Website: home-depot
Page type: orders-overview
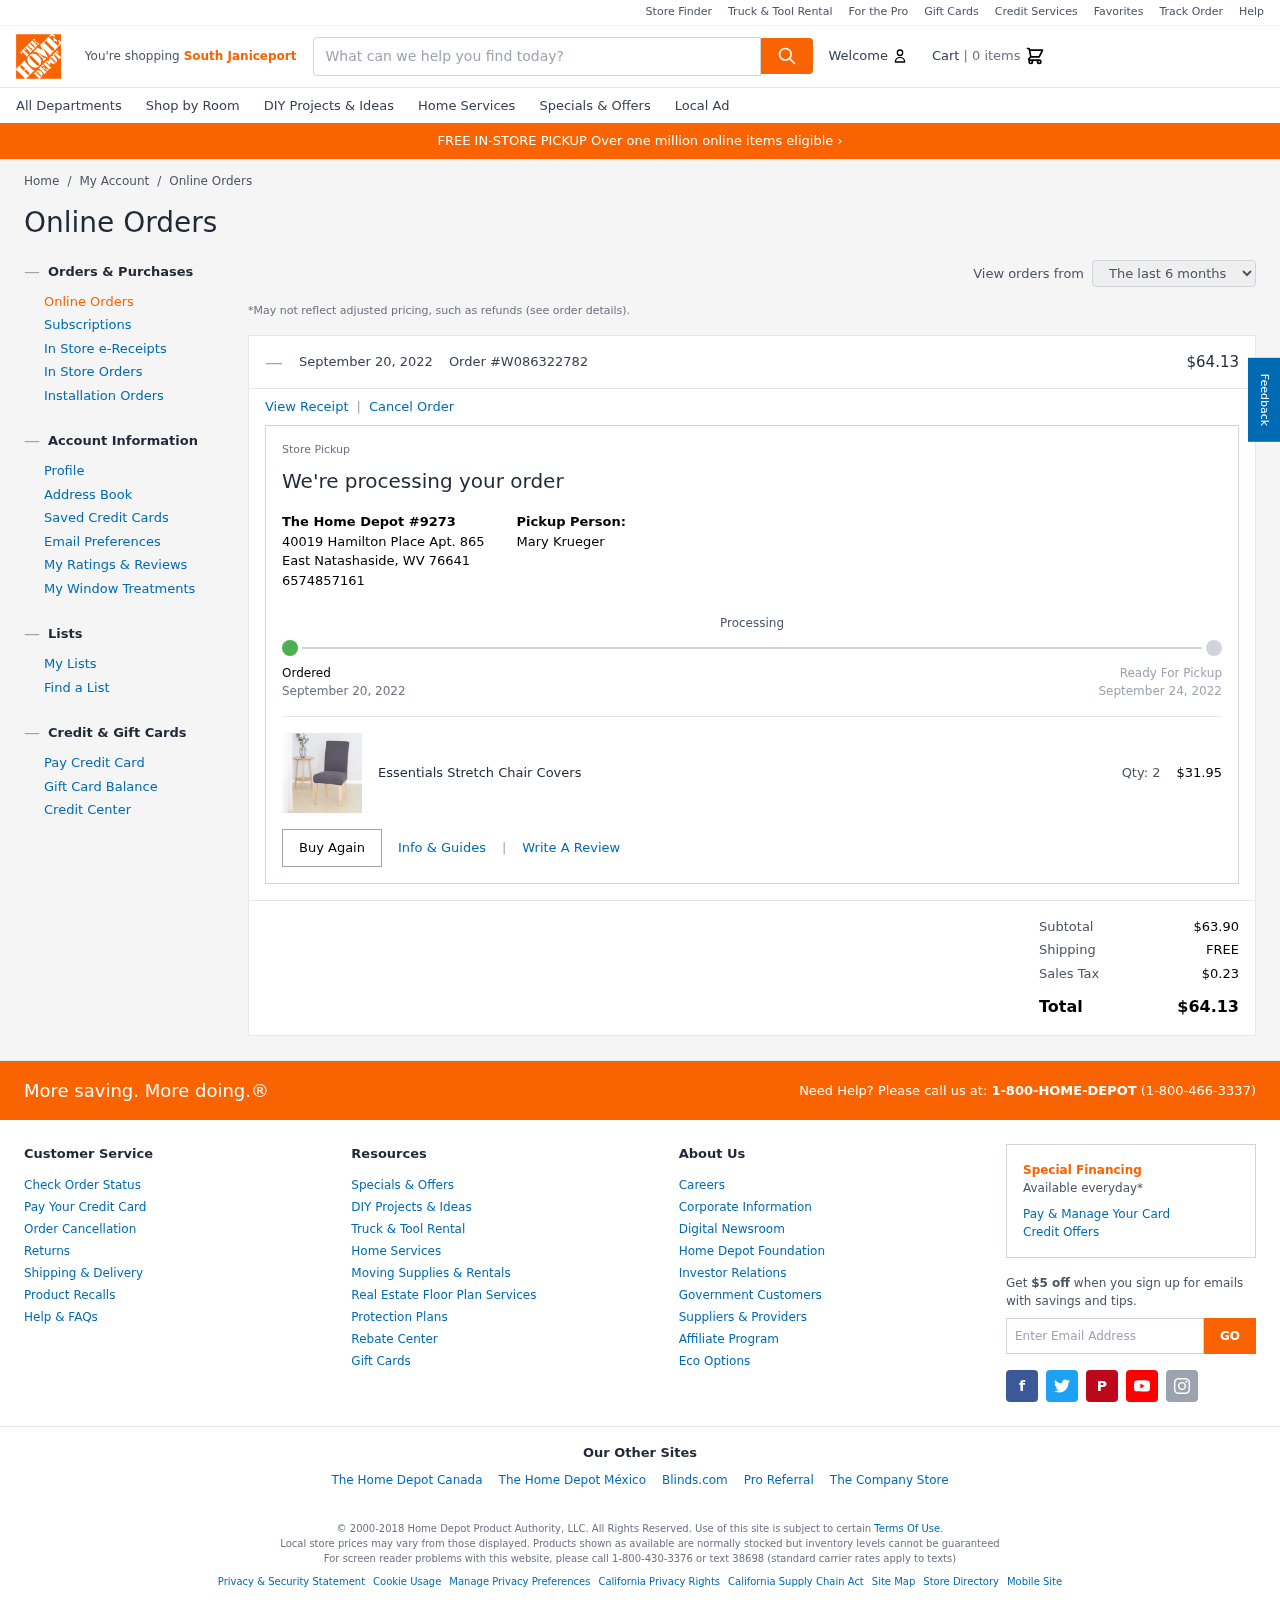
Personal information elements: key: PII_CITY
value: South Janiceport
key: PII_FULLNAME
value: Mary Krueger
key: PII_LOCATION1_CITY_STATE_ZIP
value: East Natashaside, WV 76641
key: PII_LOCATION1_STREET
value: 40019 Hamilton Place Apt. 865
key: PII_PHONE
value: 6574857161
Product elements: key: PRODUCT1_NAME
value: Essentials Stretch Chair Covers
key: PRODUCT1_PRICE
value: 31.95
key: PRODUCT1_QUANTITY
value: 2
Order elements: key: ORDER_NUM_ITEMS
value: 0
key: ORDER_DATE
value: September 20, 2022
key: ORDER_ID
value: W086322782
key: ORDER_TOTAL
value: $64.13
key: ORDER_DELIVERY_DATE
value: September 24, 2022
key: ORDER_SUBTOTAL
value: $63.90
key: ORDER_SHIPPING_COST
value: FREE
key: ORDER_TAX
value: $0.23
Search elements: key: HEADER_SEARCH
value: What can we help you find today?